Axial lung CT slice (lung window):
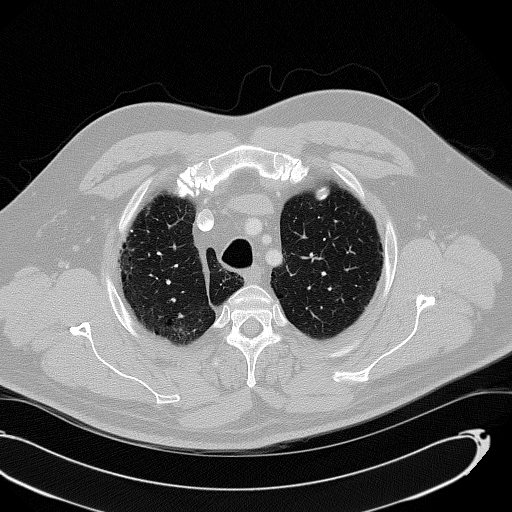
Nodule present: no